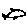
Label: fish